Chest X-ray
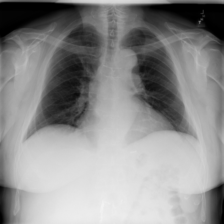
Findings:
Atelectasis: negative
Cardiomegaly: negative
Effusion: negative
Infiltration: negative
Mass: negative
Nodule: negative
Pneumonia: negative
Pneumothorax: negative
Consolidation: negative
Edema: negative
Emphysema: negative
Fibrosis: negative
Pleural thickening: negative
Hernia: negative